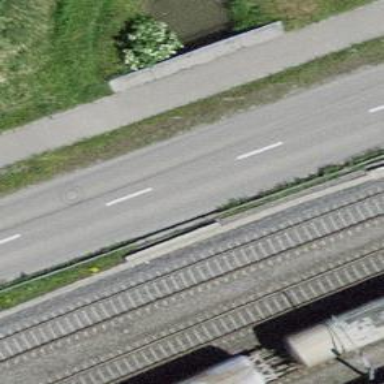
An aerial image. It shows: Single-track electrified railway siding with contact line for service.